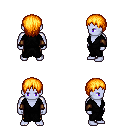
a pixel art fantasy rpg character, male body template, dark elf, purple skin, gray robe, gold greaves, light blonde plain hairstyle, leather bracers, four views (front, back, left, right), 2x2 character sprite sheet, small pixel art, hard edges, no anti-aliasing